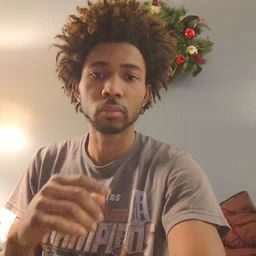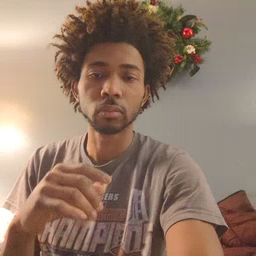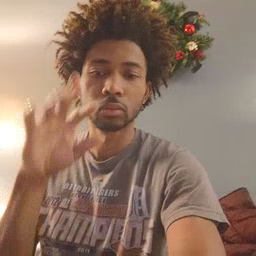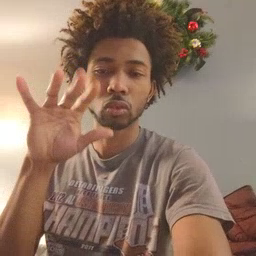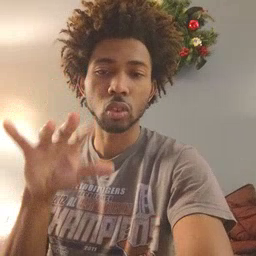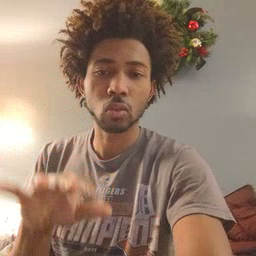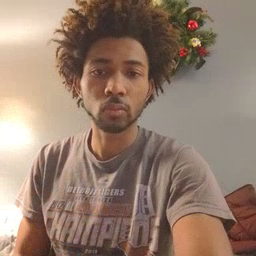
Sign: snow